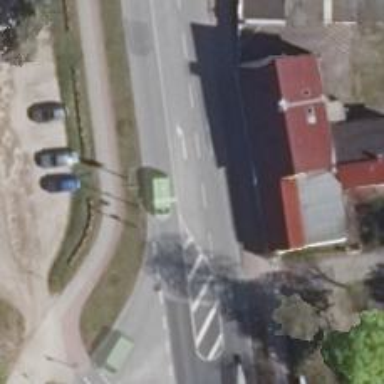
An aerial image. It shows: Road with traffic signals for signaling.